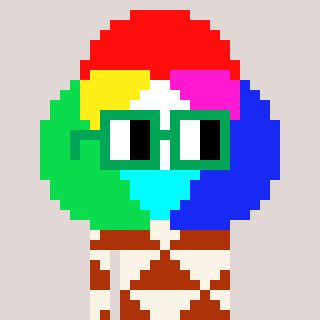
a pixel art character with square green glasses, a color circle-shaped head and a hotbrown-colored body on a warm background